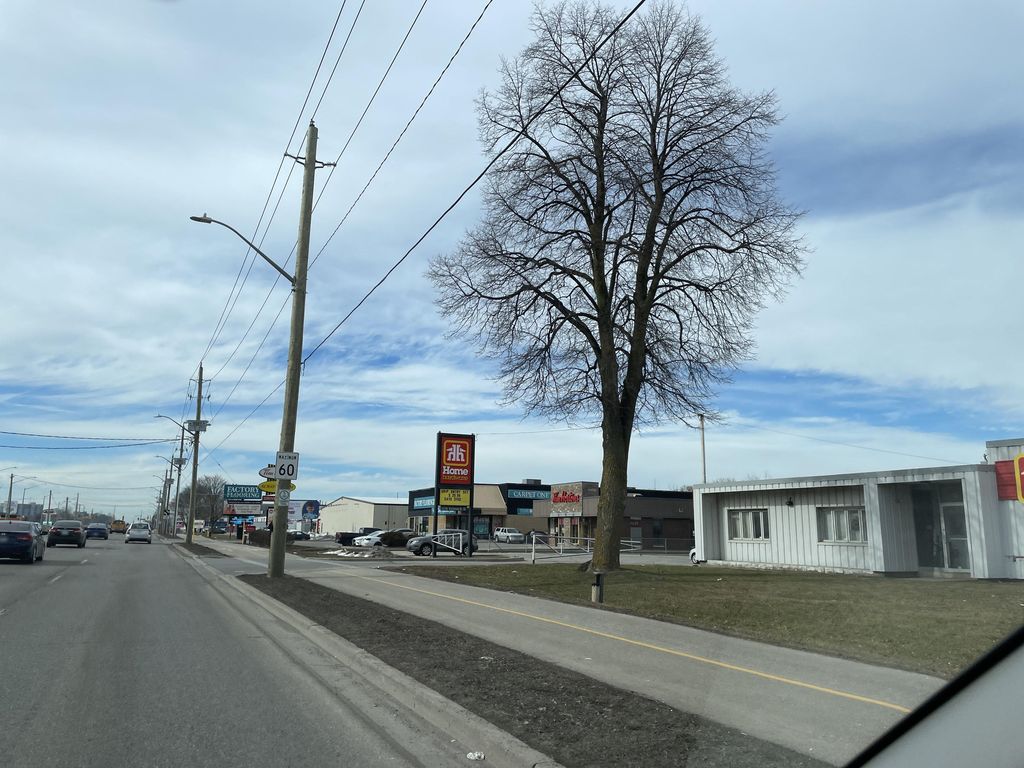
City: kitchener-waterloo